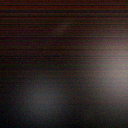
Screen state: off